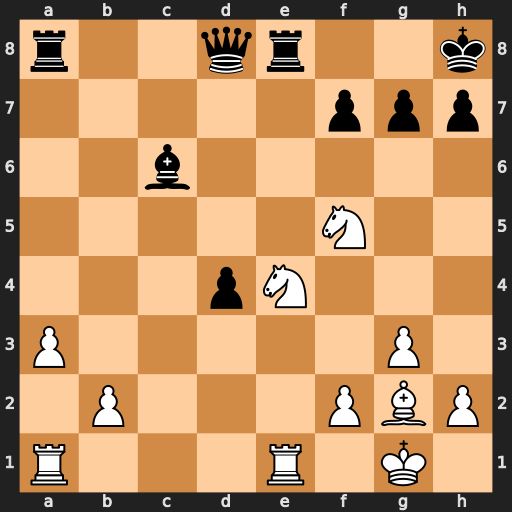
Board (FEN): r2qr2k/5ppp/2b5/5N2/3pN3/P5P1/1P3PBP/R3R1K1
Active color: w
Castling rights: -
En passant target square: -
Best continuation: Ned6 Rxe1+ Rxe1 Qf6 Bxc6